Field crop: maize
Growth stage: 2
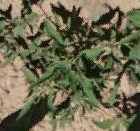
Species: atriplex